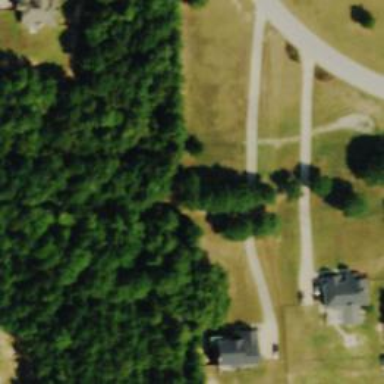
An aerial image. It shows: Driveway leading to service road.